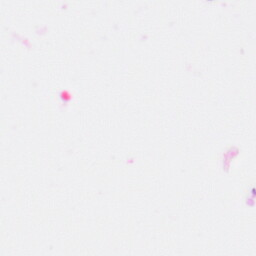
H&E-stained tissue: Colon